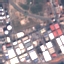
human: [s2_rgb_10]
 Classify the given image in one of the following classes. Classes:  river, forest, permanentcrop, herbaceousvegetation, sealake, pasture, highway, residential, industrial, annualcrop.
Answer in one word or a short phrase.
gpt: Industrial